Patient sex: M
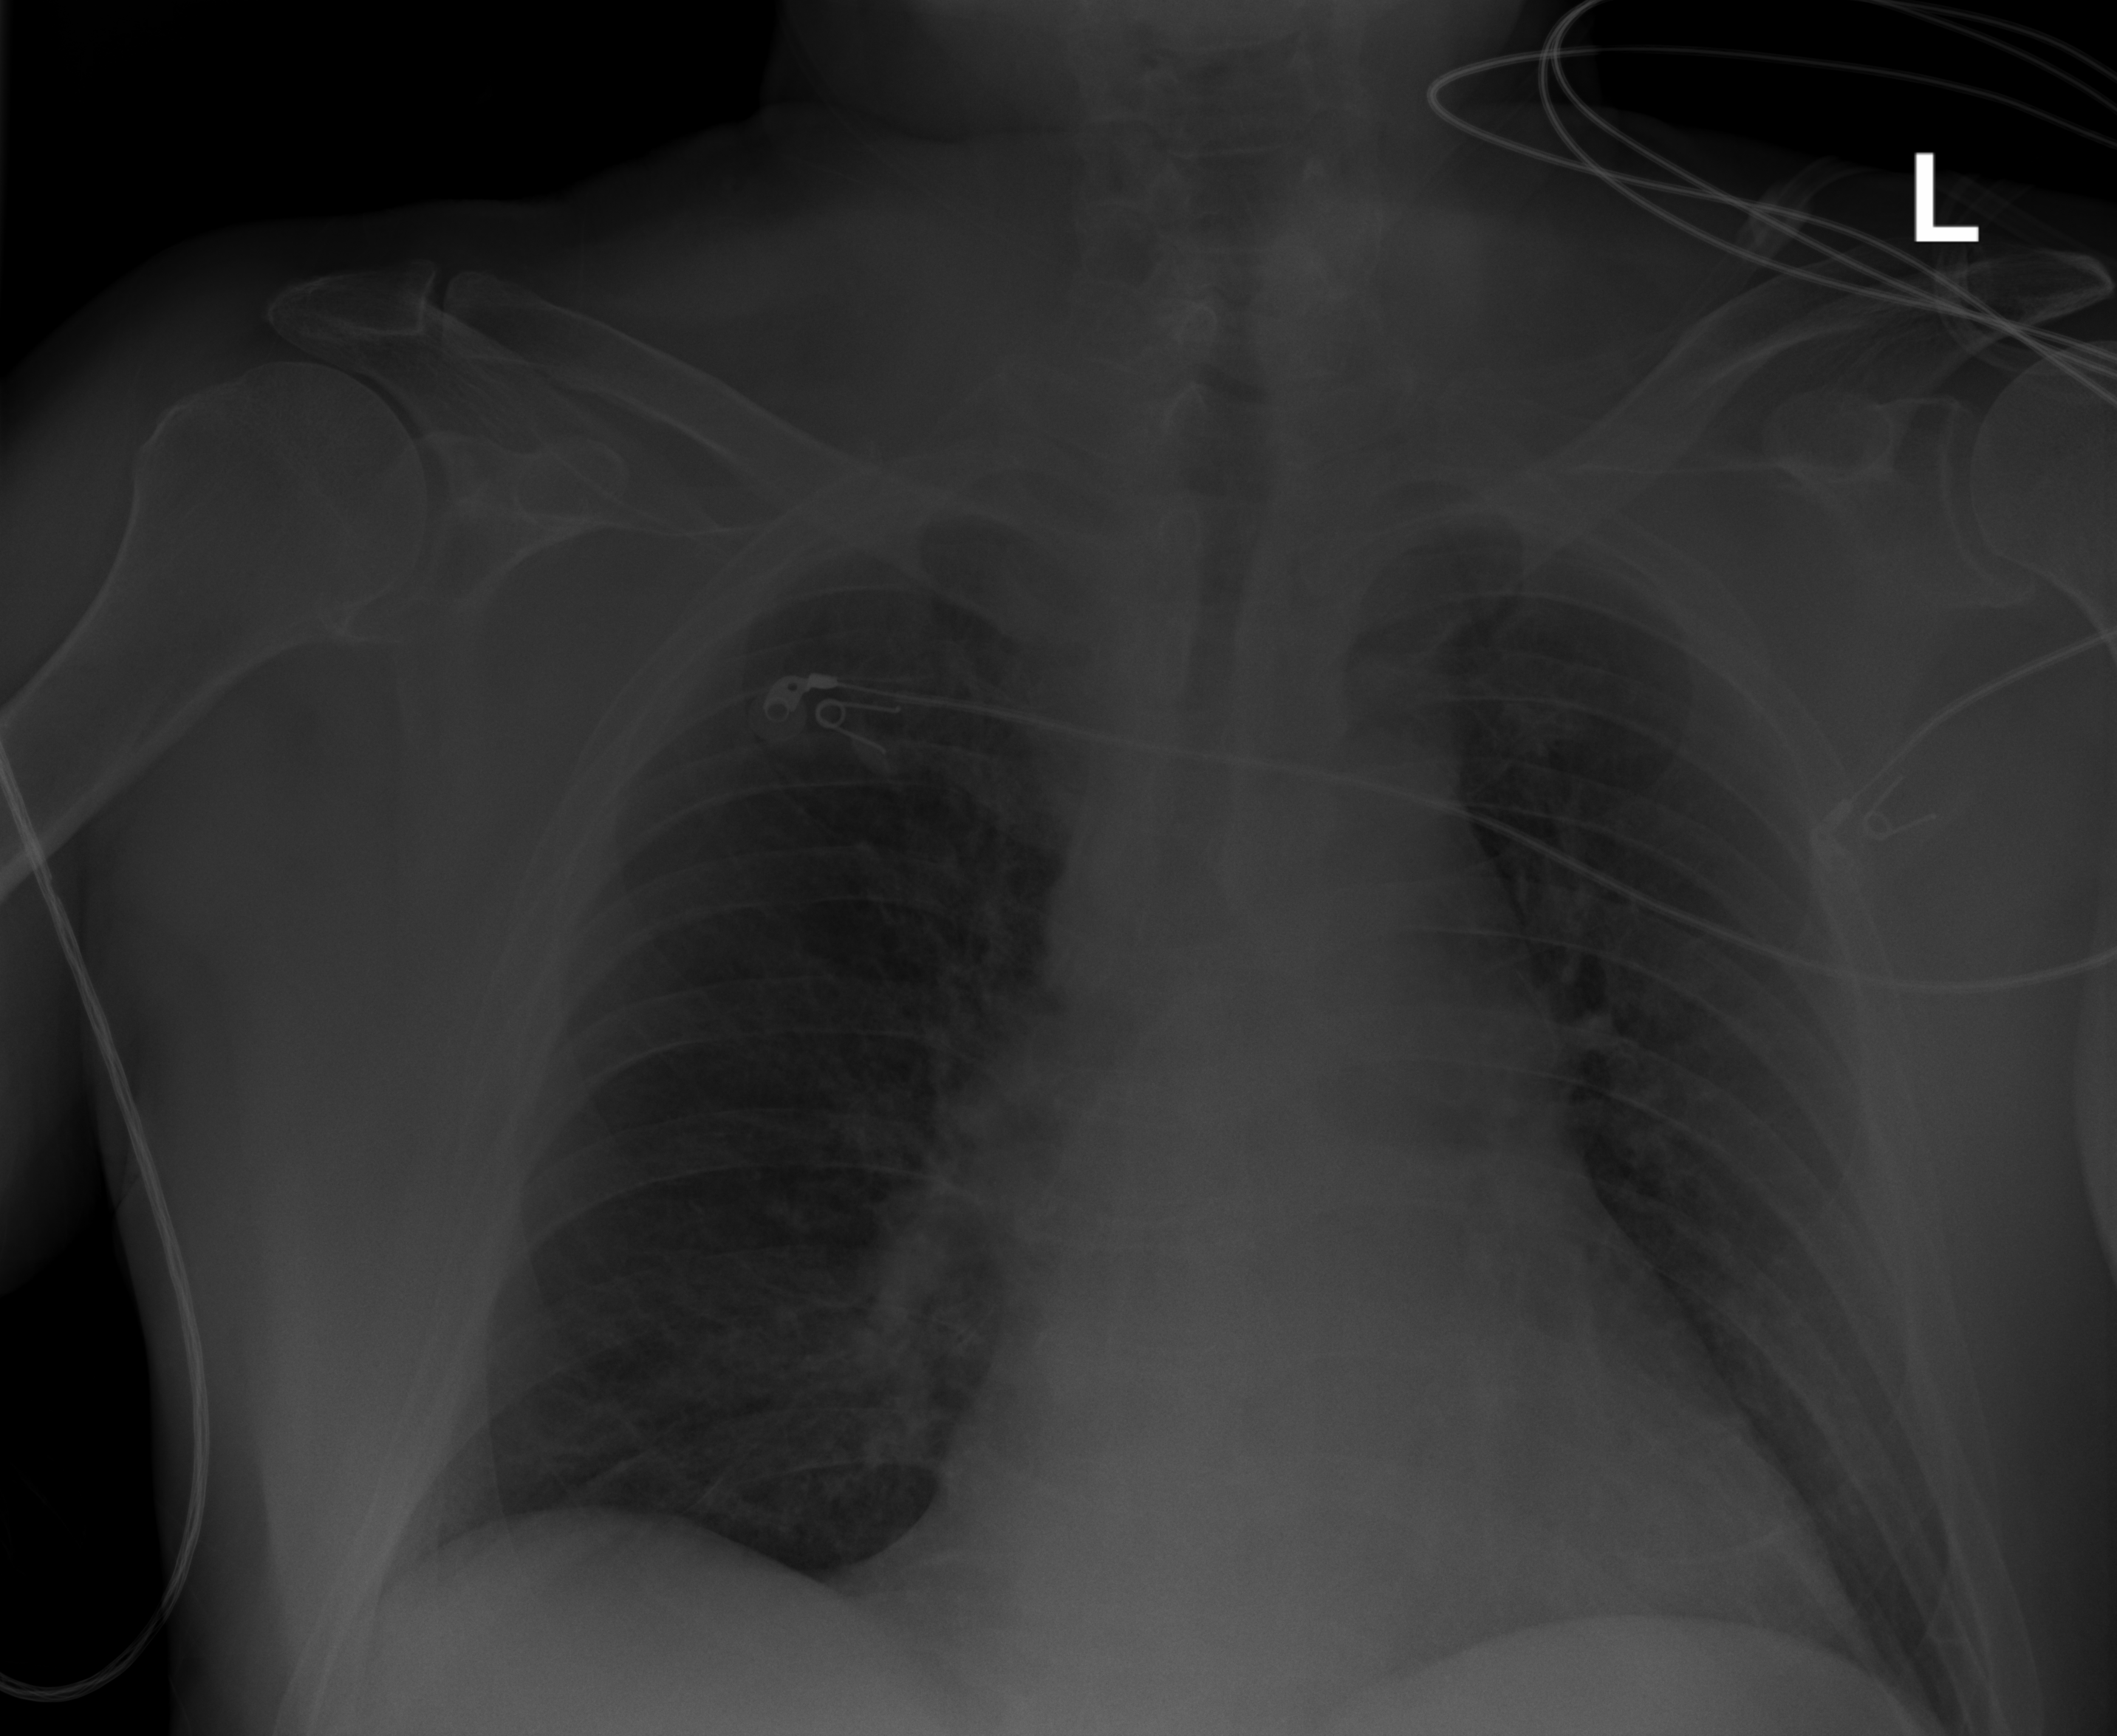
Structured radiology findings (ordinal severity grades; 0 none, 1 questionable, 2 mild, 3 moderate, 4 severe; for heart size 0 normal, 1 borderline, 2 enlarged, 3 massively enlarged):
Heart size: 0
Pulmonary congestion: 0
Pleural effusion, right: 0
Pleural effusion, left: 0
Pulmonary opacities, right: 0
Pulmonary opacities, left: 0
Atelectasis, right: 2
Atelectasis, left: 0